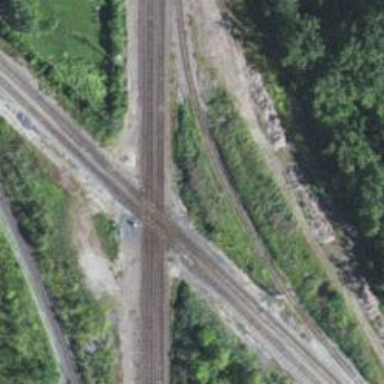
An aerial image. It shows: Railway crossing.